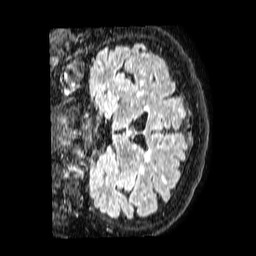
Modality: FLAIR
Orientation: coronal
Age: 69
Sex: female
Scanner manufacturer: philips
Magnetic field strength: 1.5 T
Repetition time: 4.8 s
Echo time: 0.3 s